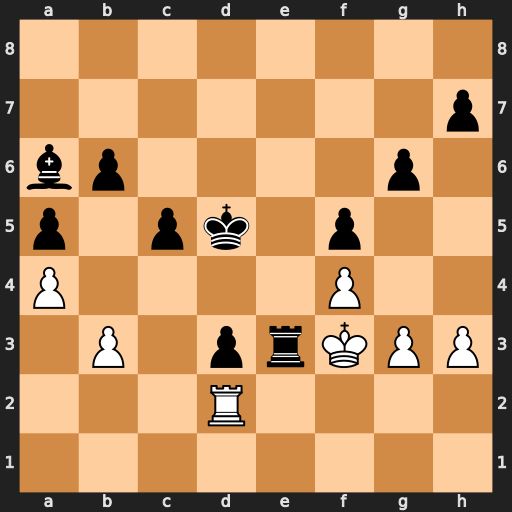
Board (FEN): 8/7p/bp4p1/p1pk1p2/P4P2/1P1prKPP/3R4/8
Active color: w
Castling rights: -
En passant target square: -
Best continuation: Kxe3 c4 bxc4+